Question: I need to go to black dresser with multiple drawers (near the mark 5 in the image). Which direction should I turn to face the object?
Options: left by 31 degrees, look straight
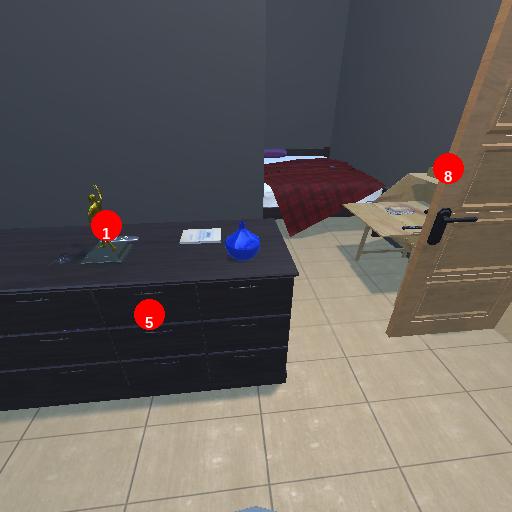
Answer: left by 31 degrees